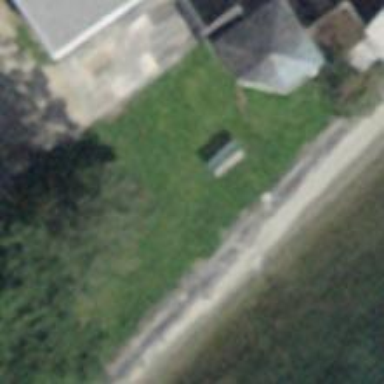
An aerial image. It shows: Bench for seating.